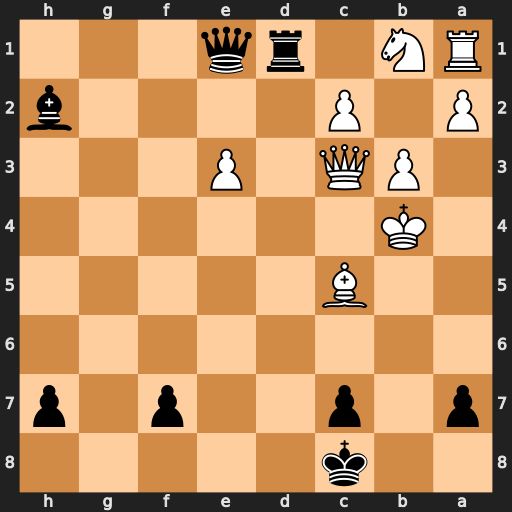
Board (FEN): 2k5/p1p2p1p/8/2B5/1K6/1PQ1P3/P1P4b/RN1rq3
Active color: b
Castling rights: -
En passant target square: -
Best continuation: a5+ Kxa5 Qxc3+ Nxc3 Rxa1